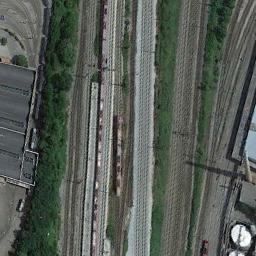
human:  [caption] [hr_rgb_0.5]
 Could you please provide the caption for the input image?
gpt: The two railway lines meet here .

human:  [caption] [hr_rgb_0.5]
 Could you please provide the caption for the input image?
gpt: These railways have some trains on the tracks .

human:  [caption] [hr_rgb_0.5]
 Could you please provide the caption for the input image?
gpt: The railway is next to lines of trees and some houses .

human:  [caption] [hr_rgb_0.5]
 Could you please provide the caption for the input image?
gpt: There are many trees beside the railway .

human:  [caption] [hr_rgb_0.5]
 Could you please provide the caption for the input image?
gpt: There are some green trees and buildings beside the railway .